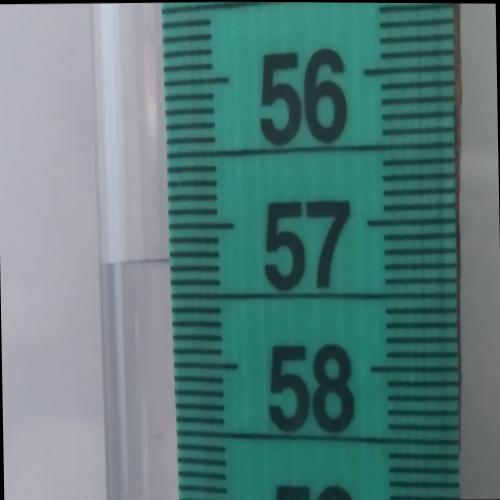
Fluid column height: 57.2 cm